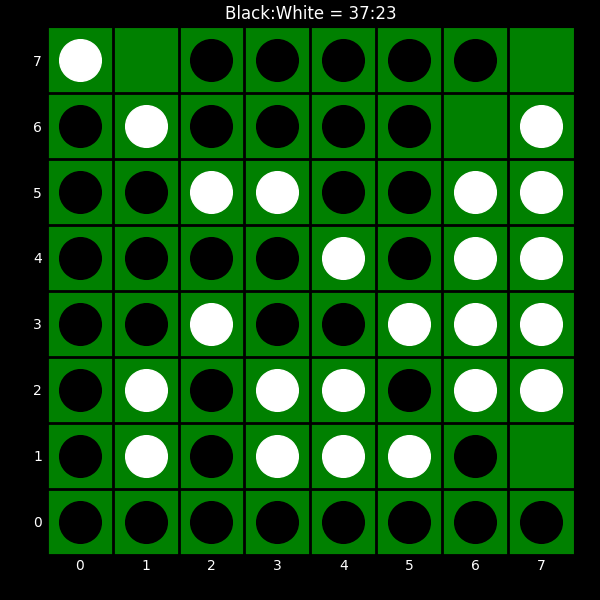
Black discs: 37
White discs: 23